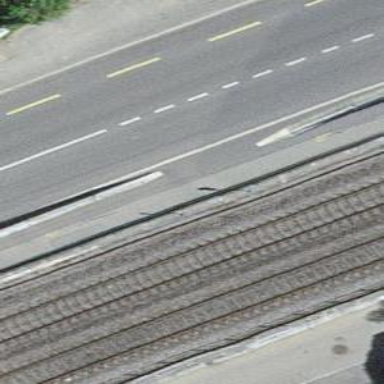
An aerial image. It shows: Asphalt cycleway.